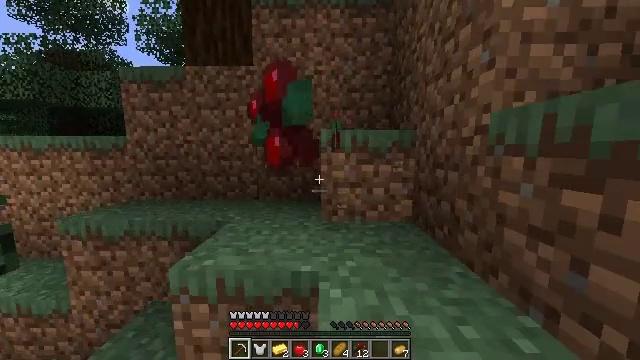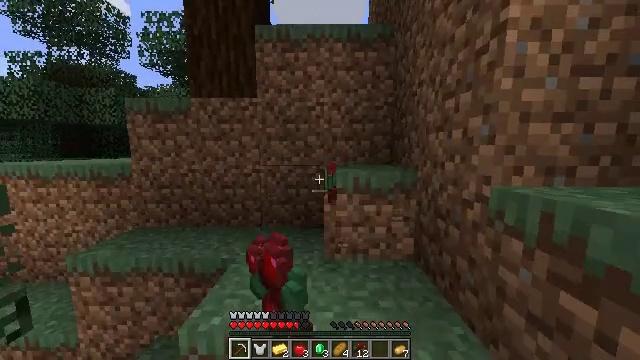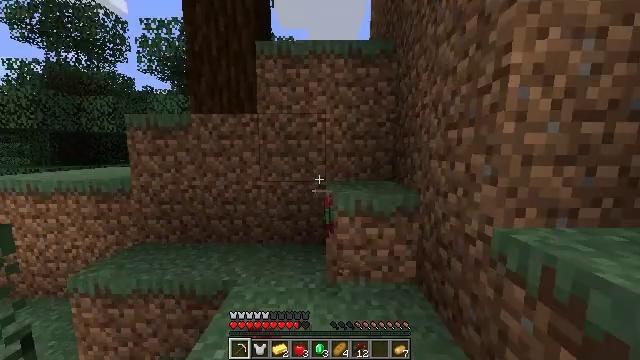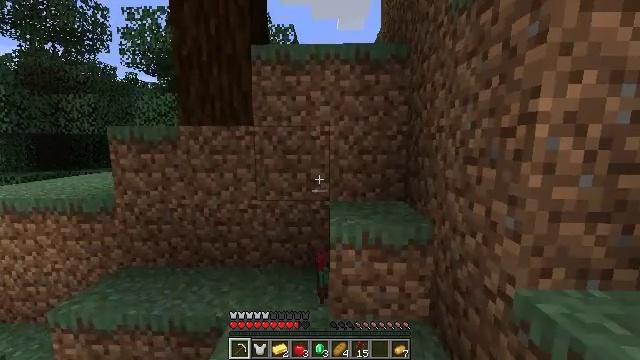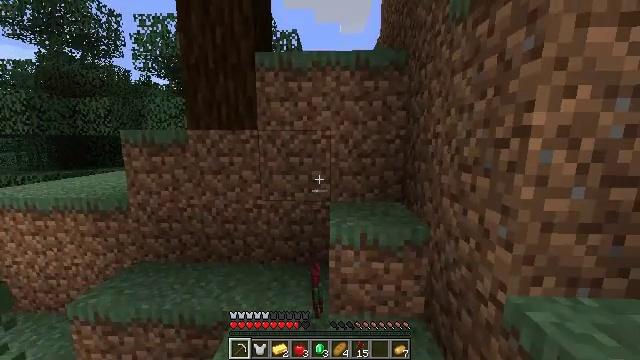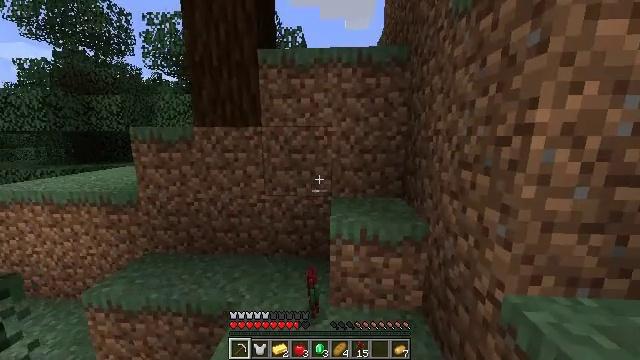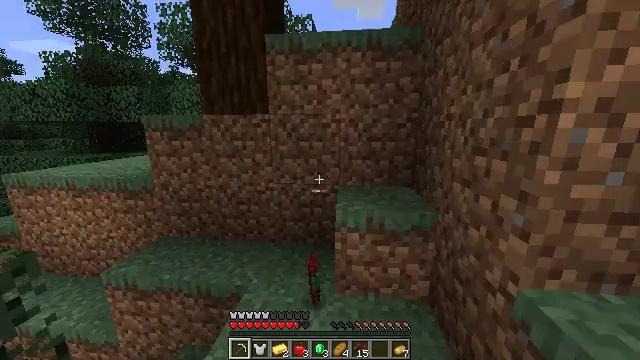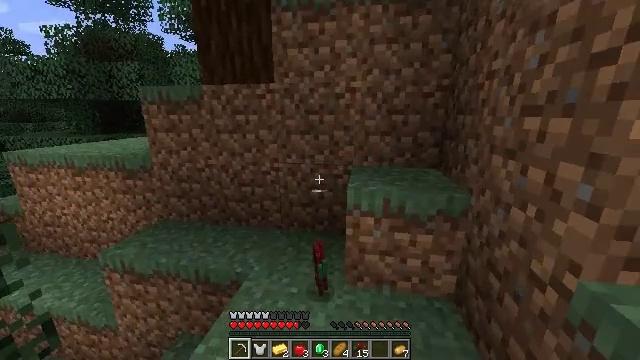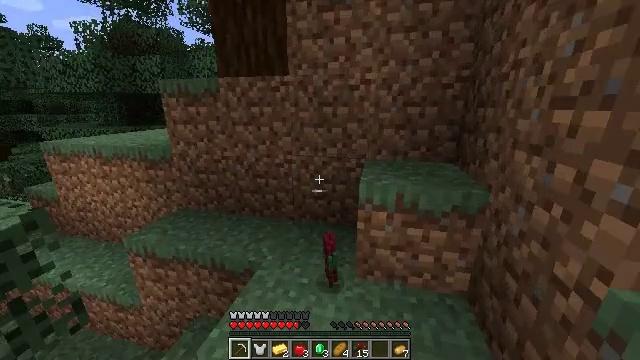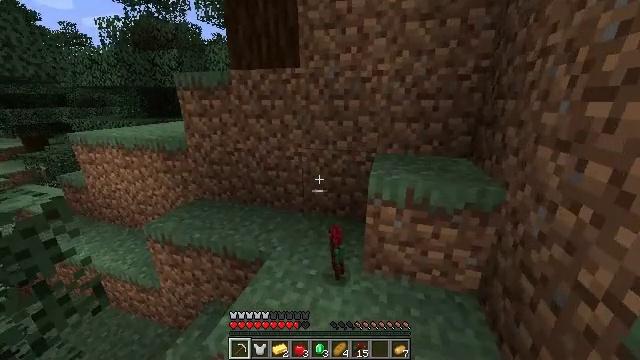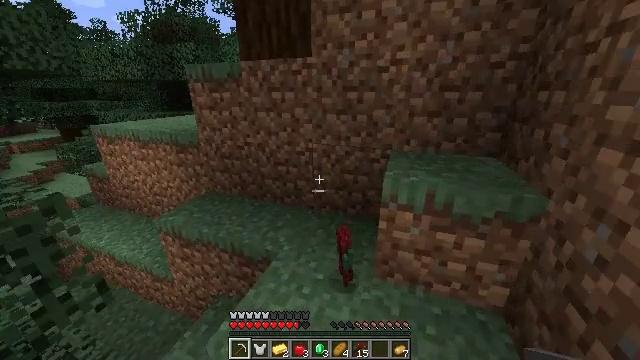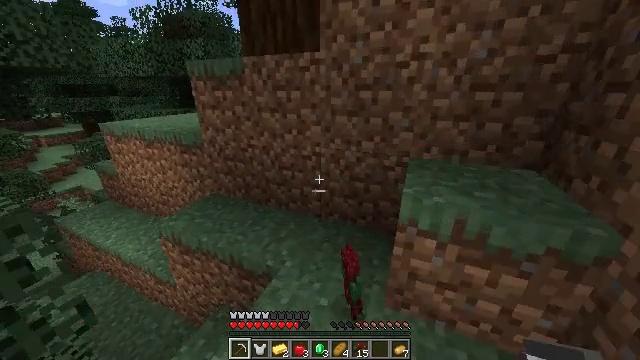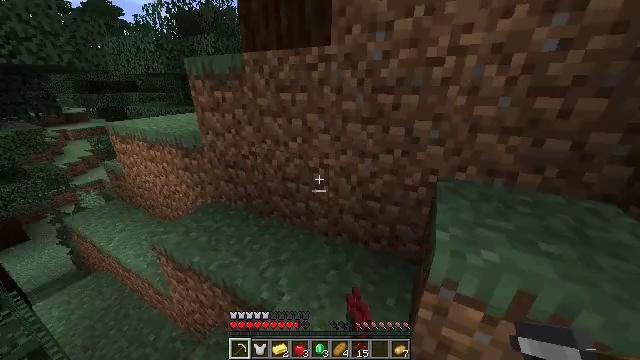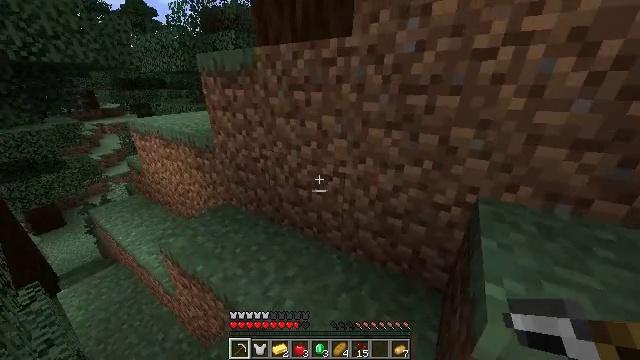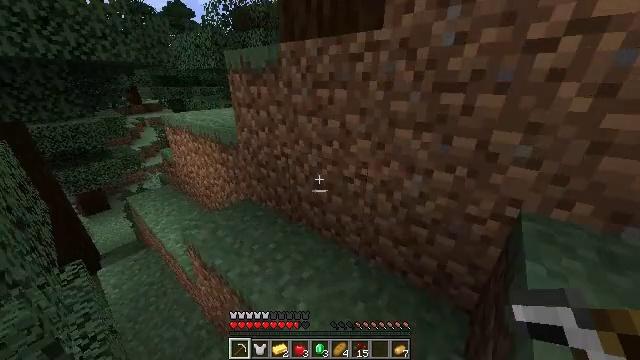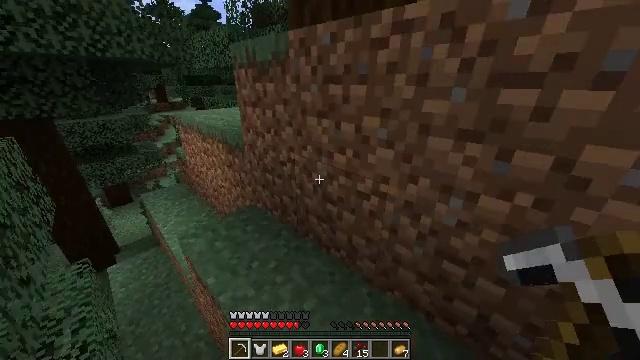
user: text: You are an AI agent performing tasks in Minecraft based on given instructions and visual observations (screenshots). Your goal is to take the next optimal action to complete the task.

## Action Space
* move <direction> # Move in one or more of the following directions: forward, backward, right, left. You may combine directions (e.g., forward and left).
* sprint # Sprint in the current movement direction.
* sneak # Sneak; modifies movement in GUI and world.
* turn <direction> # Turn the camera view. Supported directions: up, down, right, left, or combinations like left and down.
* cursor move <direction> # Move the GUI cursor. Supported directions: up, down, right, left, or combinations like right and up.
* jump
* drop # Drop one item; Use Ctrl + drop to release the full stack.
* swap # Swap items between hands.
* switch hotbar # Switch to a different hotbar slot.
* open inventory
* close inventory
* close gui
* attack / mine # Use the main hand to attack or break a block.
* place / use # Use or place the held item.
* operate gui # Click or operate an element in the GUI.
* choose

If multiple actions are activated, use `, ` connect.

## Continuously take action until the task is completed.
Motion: motion action
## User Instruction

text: Break the sweet berry bush to collect berries.
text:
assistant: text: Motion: move forward, sprint, jump
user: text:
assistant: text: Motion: move forward and move right, sprint, jump
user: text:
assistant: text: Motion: move forward and move right, sprint, turn down, jump
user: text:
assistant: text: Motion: move forward and move right, sprint, turn down, jump
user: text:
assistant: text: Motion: move forward and move right, sprint, turn left and down
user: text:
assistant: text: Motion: move forward, sprint, turn left and down
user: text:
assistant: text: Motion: move forward, sprint, turn left and down
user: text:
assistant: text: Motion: move forward, sprint, turn left and down
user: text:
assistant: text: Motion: move forward, sprint, turn left and down
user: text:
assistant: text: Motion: move forward, sprint, turn left and down
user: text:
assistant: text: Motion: move forward, sprint, turn left and down
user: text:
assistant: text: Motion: move forward, sprint, turn left
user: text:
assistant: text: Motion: move forward, sprint, turn left
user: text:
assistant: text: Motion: move forward, sprint, turn left
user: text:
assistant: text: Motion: move forward, sprint, turn left
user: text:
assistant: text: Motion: move forward, sprint, turn left
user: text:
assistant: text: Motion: move forward, sprint
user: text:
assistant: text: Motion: move forward, sprint
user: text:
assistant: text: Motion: move forward, sprint
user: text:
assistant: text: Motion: move forward, sprint
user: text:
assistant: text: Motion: move forward and move left, sprint
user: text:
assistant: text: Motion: move forward and move left, sprint
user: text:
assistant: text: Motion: move forward and move left, sprint
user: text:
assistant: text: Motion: move forward and move left, sprint, turn right
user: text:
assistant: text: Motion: move forward and move left, sprint, turn right
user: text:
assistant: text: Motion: move forward and move left, sprint, turn right
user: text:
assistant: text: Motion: move forward and move left, sprint, turn right, jump
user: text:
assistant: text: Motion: move forward and move left, sprint, turn right, jump
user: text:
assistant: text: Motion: move forward and move left, sprint, turn right, jump
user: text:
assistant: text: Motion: move forward and move left, sprint, turn right, jump